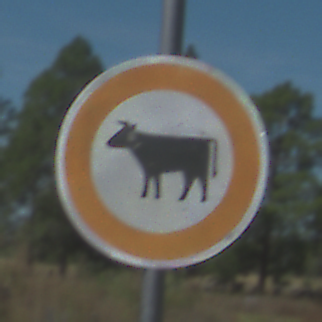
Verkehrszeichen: VerbotViehtrieb
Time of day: Midday
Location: Outdoor (Special)
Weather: PartlyCloudy
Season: NotSpecified
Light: Natural